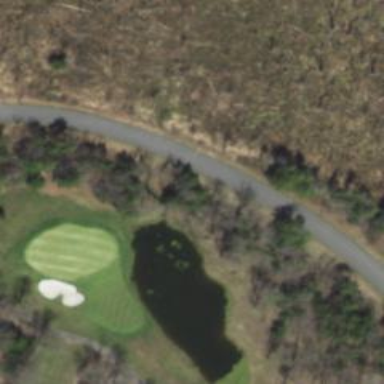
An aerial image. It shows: Water hazard on golf course. The hazard is natural water feature.